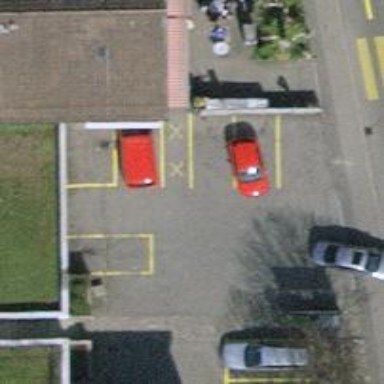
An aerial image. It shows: Parking aisle designated as service road.